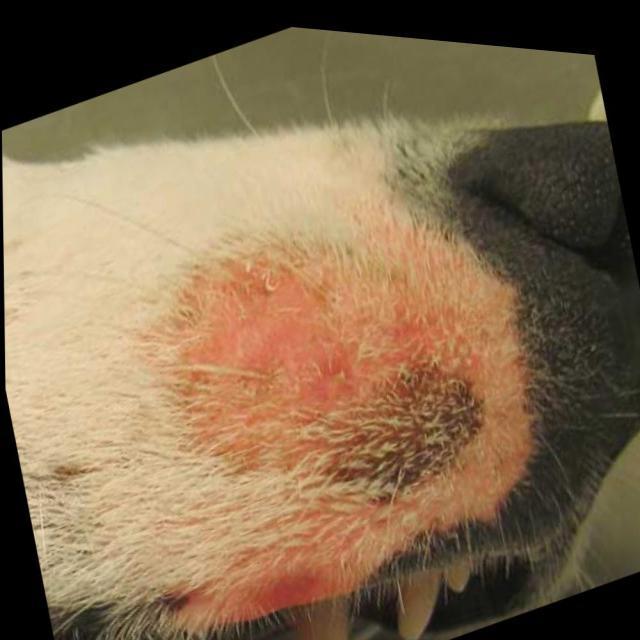
Canine ringworm (Dermatophytosis) — fungal infection caused by Microsporum or Trichophyton. Presents with circular alopecia, scaling, crusting, and broken hairs.